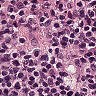
Metastatic tissue present: no